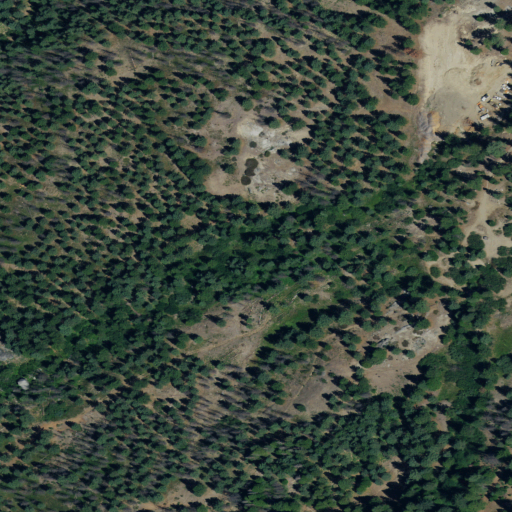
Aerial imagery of plain(s) in California named Long Meadow containing evergreen forest, shrub, woody wetlands, and open development